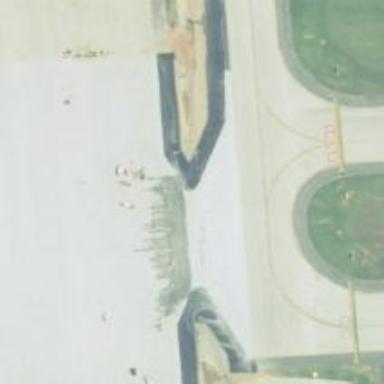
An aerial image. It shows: Image of taxiway at airport.